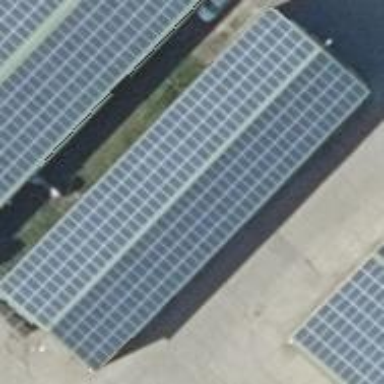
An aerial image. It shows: Building featuring small installation solar photovoltaic panel for electricity generation.